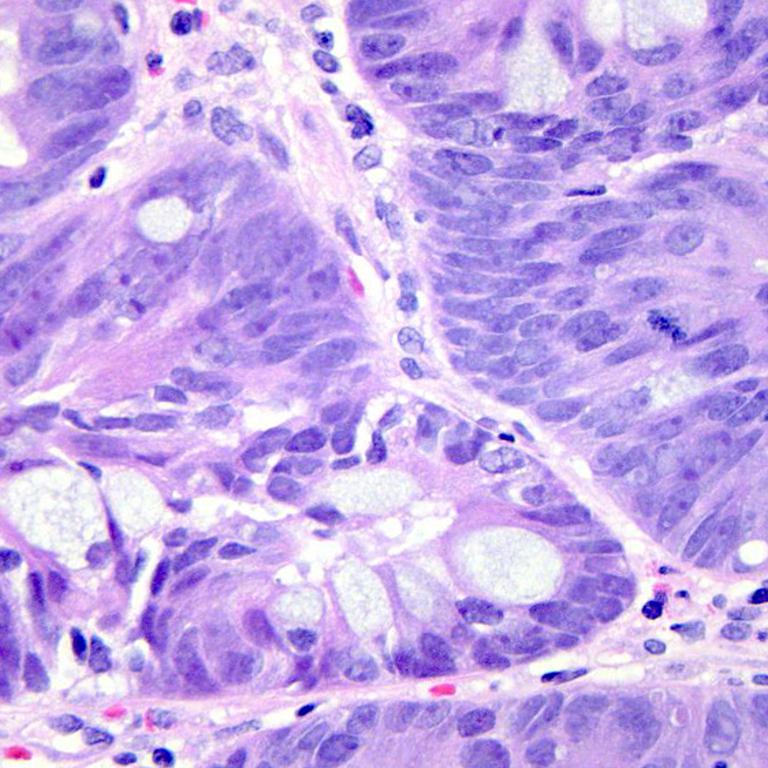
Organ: colon
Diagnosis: adenocarcinomas